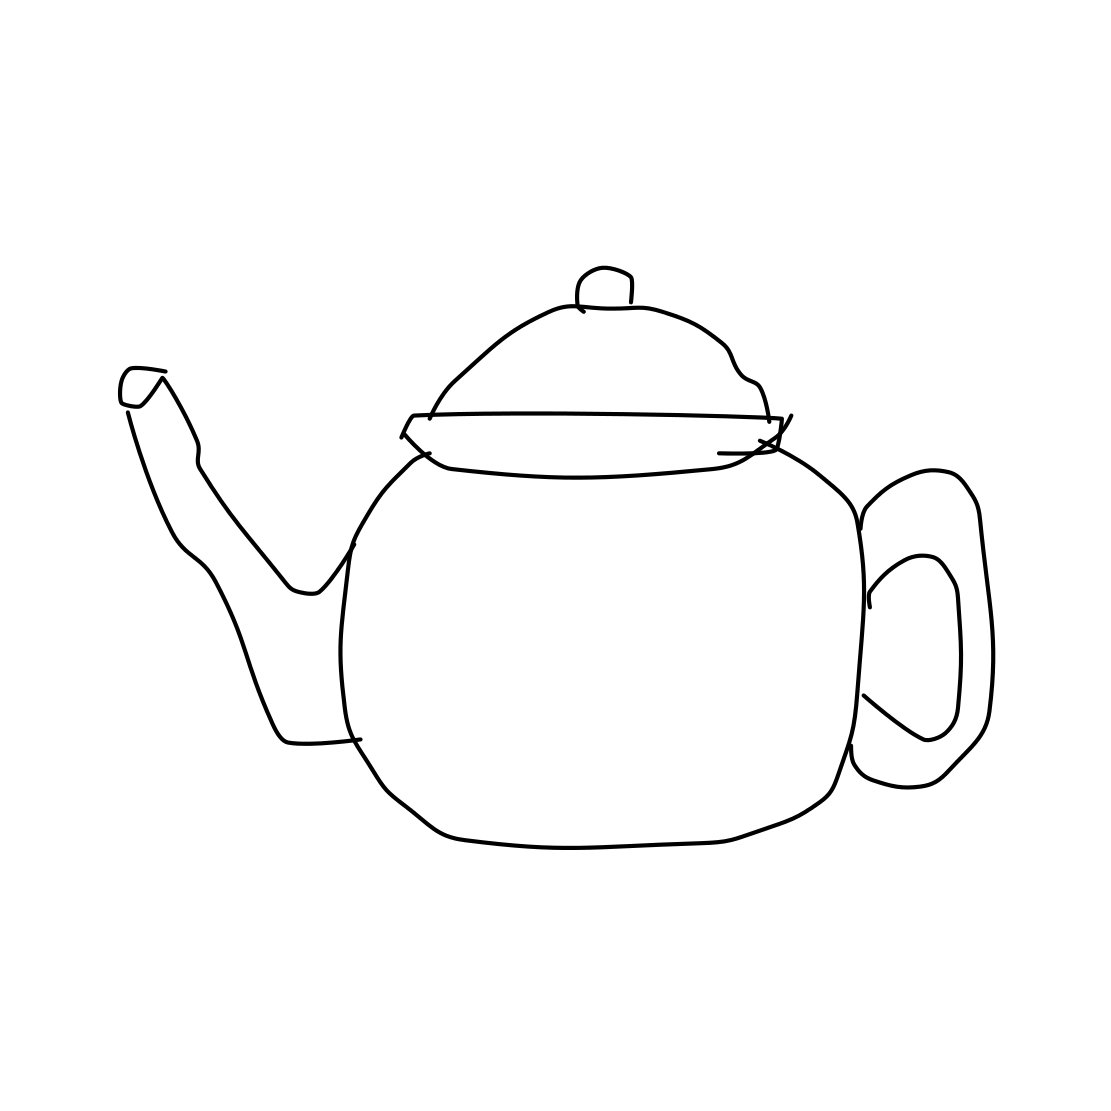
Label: teapot